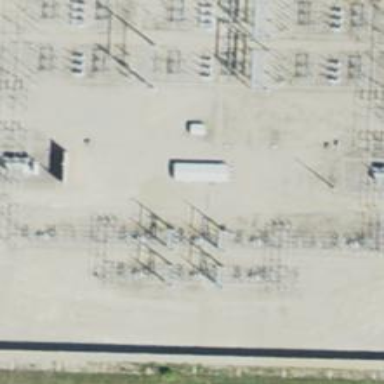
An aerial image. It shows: Switch used for power control.